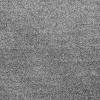
Atmospheric dust classification: dusty